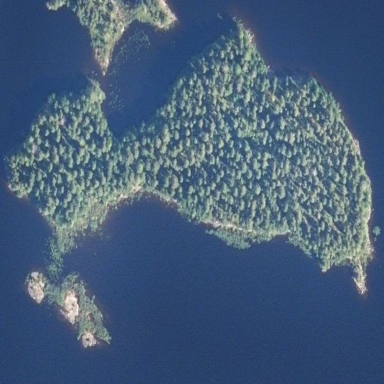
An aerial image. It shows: Islet surrounded by woodland.